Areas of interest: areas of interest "Suzhou Library"
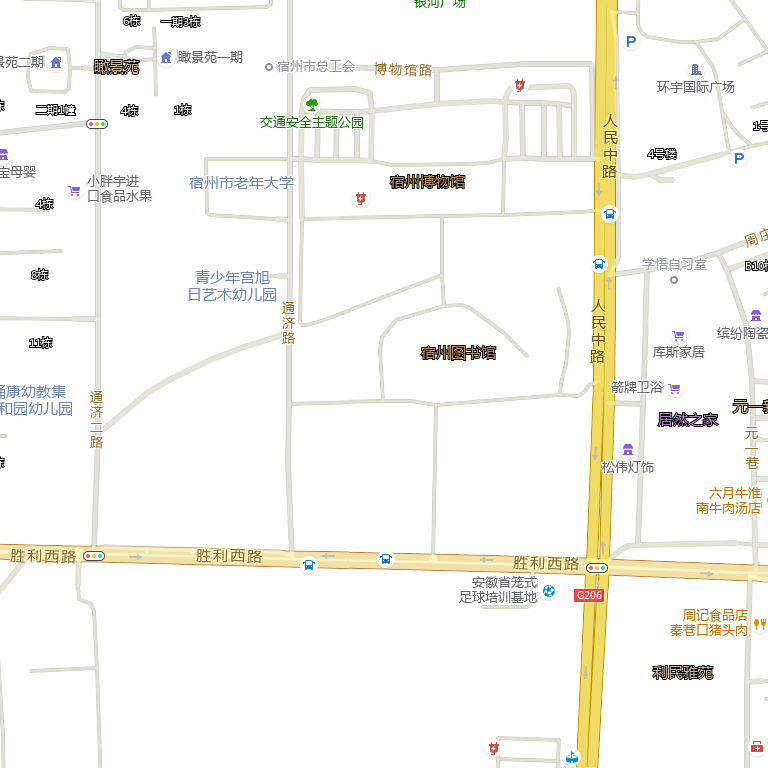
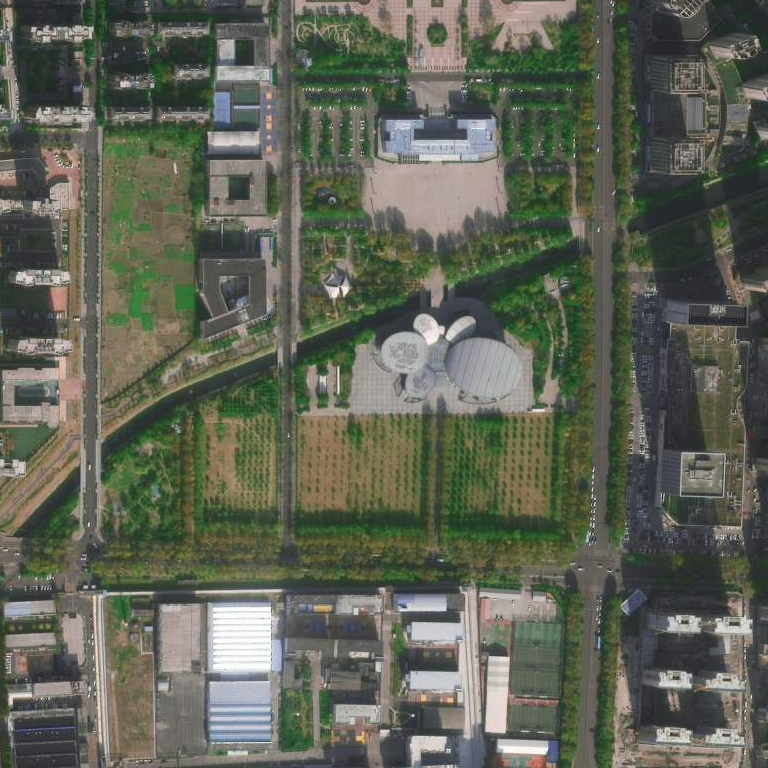